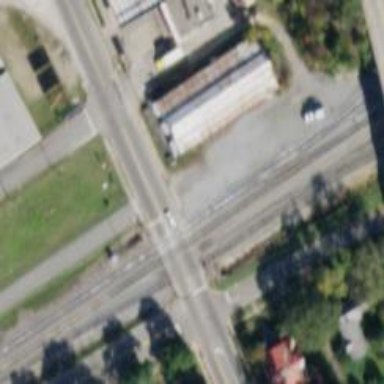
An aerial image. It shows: Level crossing with lights at railway intersection.